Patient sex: M
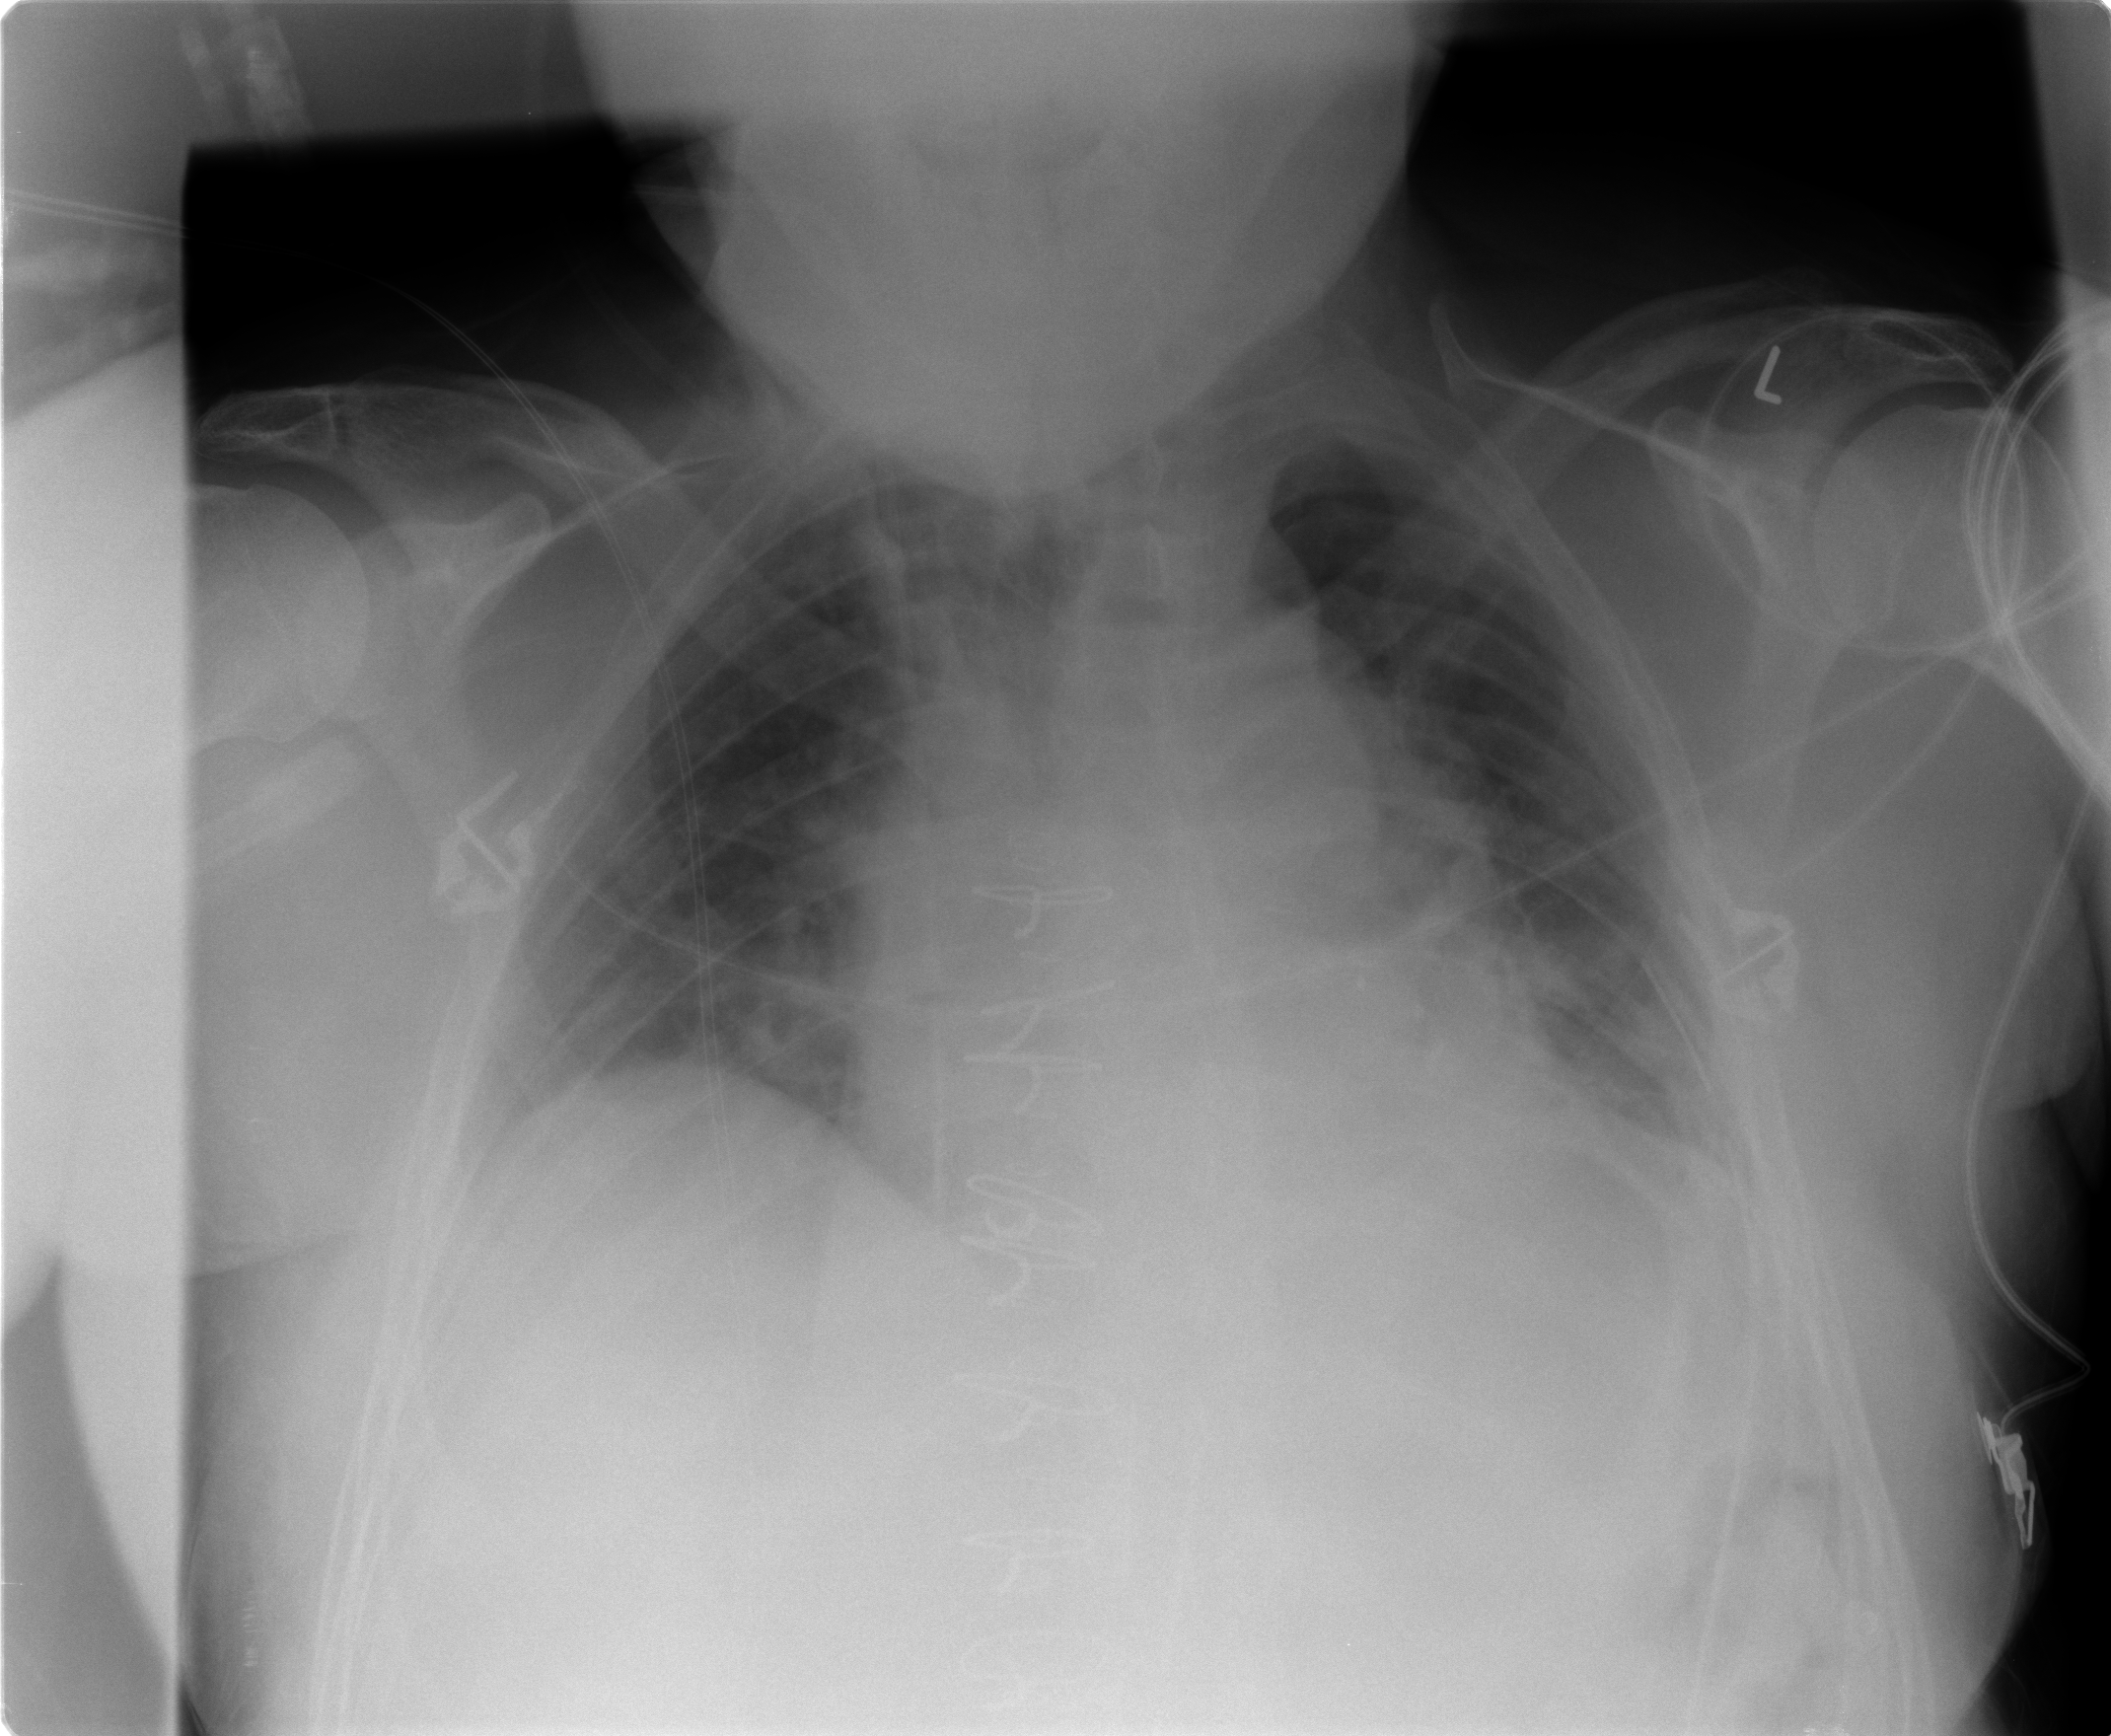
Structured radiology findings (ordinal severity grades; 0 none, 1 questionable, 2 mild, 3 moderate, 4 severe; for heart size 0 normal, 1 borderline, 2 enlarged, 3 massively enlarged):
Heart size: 2
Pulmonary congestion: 1
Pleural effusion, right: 1
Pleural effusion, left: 2
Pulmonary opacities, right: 0
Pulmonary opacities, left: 0
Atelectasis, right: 2
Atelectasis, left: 2